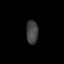
Tissue: lung
Cell type: Endothelial cells
Senescence score: 0.6557
Nuclear area (px): 279
Mean DAPI intensity: 65.728